Question: trying to achieve something like tinder's Terms and Conditions, however i cannot figure it out how to make the Terms and Privacy Policy Clickable in swift UI

By creating an account or logging in, you agree to our and
'''
var body: some View {
Text(Constants.privacyText)
.applyCustomLabelTextProperties(size: size, kerning: 2)
.foregroundColor(color)
// .lineLimit(2)
+
Text(" ")
+
Text(Constants.terms).underline()
.foregroundColor(color)
// .onTapGesture {
// print("test")
// }
+
Text(" and ")
.foregroundColor(color)
+
Text(Constants.privacyPolicy).underline()
.foregroundColor(color)
}
}
'''
Tried to make a clickable .onTapGesture applied on a Text() and also tried to add a button and concatenate it in the text, no success either.
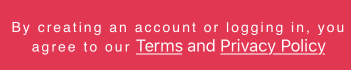
Answer: It's already too late, but if this helps someone then I am glad :)
Try this,
'''
var body: some View {
VStack {
Text("By creating an account you agree to our ")
HStack {
Button(action: { }){ Text("Terms").underline() }
Text(" and ")
Button(action: { }){ Text("Privacy Policy").underline()}
}
}
}
'''
Result:
<URL>